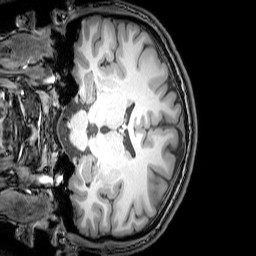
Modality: T1w
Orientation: coronal
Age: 22
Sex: male
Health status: healthy
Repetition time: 0.081 s
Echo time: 0.037 s